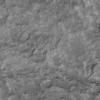
Label: not_dusty